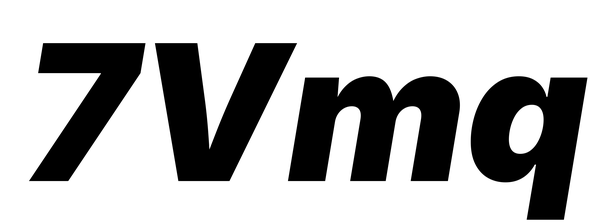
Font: Inter-Italic_Black_Italic